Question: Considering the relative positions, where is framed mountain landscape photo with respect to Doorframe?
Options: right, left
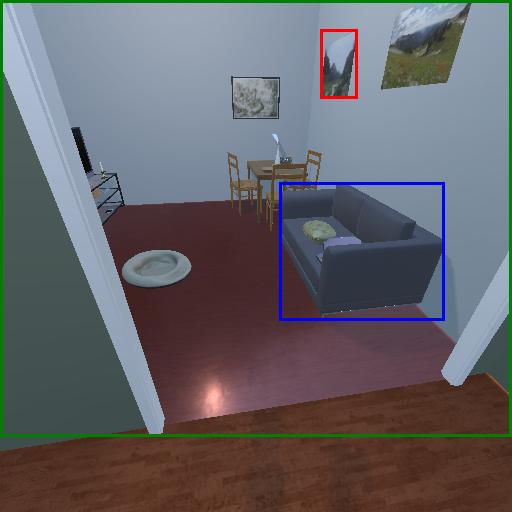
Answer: right